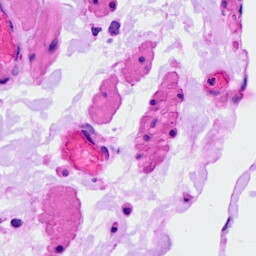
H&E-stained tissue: Ovarian